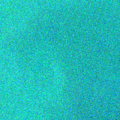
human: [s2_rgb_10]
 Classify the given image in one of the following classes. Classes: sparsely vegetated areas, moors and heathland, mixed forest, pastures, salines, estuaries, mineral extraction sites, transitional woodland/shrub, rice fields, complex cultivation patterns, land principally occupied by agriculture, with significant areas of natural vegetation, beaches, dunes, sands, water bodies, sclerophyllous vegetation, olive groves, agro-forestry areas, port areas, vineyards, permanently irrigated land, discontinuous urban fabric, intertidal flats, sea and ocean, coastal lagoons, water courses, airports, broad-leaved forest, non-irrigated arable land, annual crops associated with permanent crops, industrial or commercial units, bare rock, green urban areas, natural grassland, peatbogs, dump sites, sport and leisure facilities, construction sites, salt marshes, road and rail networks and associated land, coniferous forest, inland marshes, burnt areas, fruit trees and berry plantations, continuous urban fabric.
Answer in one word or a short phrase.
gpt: sea and ocean